Interaction volume radius: 5 \u00c5
Interaction volume height: 15 \u00c5
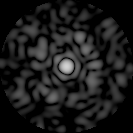
Disorder parameter: 0.8242